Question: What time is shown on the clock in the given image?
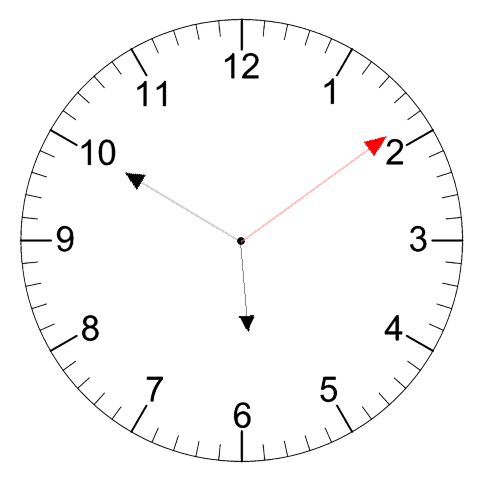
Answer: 05:50:09